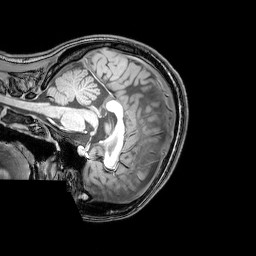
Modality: T1w
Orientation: sagittal
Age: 22
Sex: female
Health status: healthy
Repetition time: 0.081 s
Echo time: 0.037 s